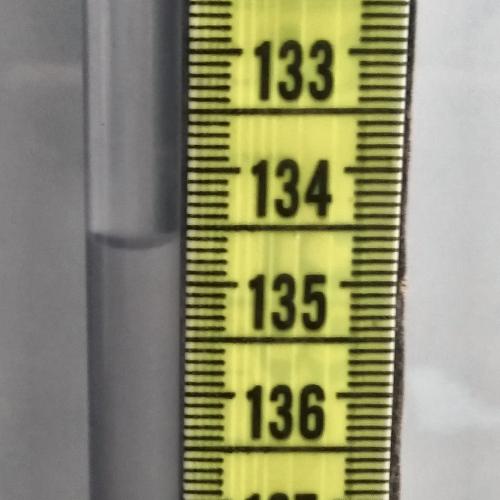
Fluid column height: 134.7 cm